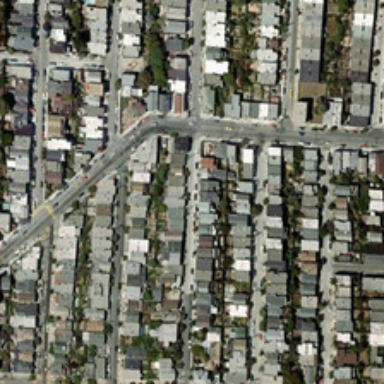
Many buildings are in two sides of a curved road in a dense residential area .